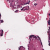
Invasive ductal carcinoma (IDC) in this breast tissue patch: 0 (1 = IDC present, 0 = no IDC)